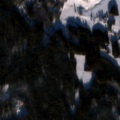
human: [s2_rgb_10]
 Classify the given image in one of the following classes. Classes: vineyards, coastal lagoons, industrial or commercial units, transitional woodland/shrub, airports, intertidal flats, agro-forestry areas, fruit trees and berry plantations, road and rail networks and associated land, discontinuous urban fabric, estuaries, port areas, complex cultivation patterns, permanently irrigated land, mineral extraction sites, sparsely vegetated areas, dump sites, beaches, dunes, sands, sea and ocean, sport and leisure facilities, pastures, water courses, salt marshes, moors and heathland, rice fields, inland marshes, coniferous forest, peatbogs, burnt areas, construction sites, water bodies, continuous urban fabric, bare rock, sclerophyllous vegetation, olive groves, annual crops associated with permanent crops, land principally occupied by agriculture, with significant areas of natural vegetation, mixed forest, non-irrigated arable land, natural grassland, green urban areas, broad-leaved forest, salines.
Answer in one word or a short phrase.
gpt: land principally occupied by agriculture, with significant areas of natural vegetation, coniferous forest